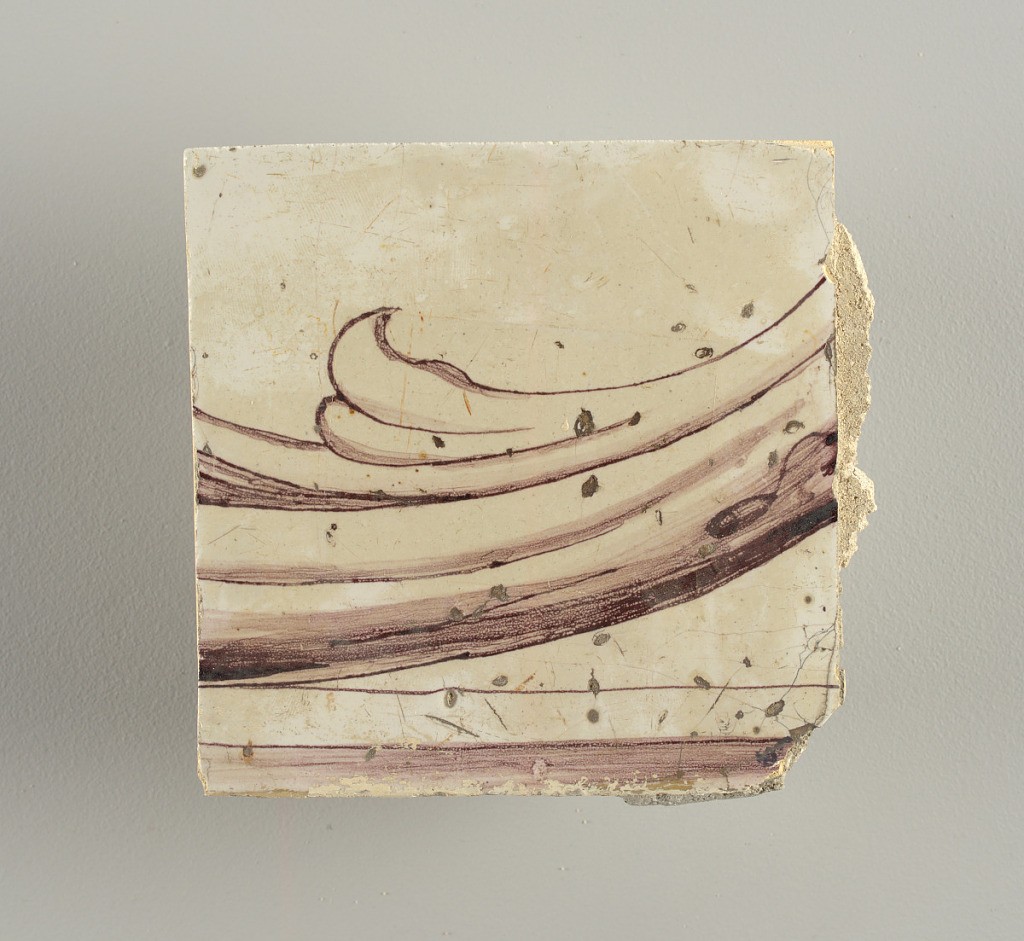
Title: Wall facing
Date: ca. 1725
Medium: tin-glazed earthenware, underglaze
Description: Running design for a frieze or a dado, composed of scrolls of foliage and strapwork, and four repeating motifs--a seated woman in a small upright oval medallion, a putto seated on a rocailled base, and strapwork in axial pattern.  The various panels, A to F, show various repeats of the same design, all being five tiles high and a varying number of tiles wide.